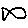
Label: fish